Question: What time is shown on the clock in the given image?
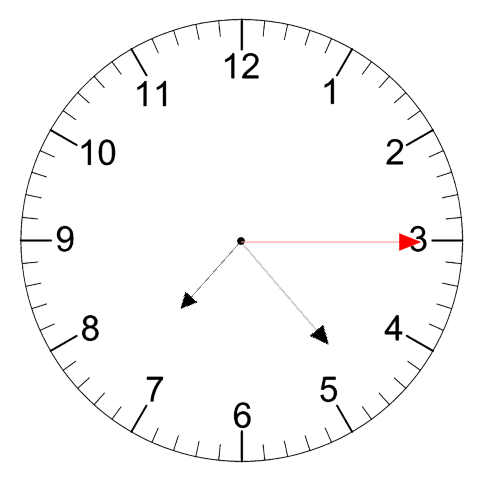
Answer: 07:23:15